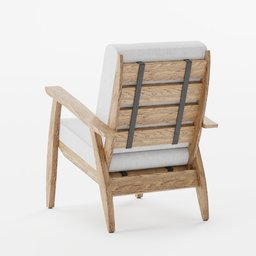
Label: furniture